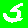
Digit: 5